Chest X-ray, AP view. Patient: 55 years old, sex M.
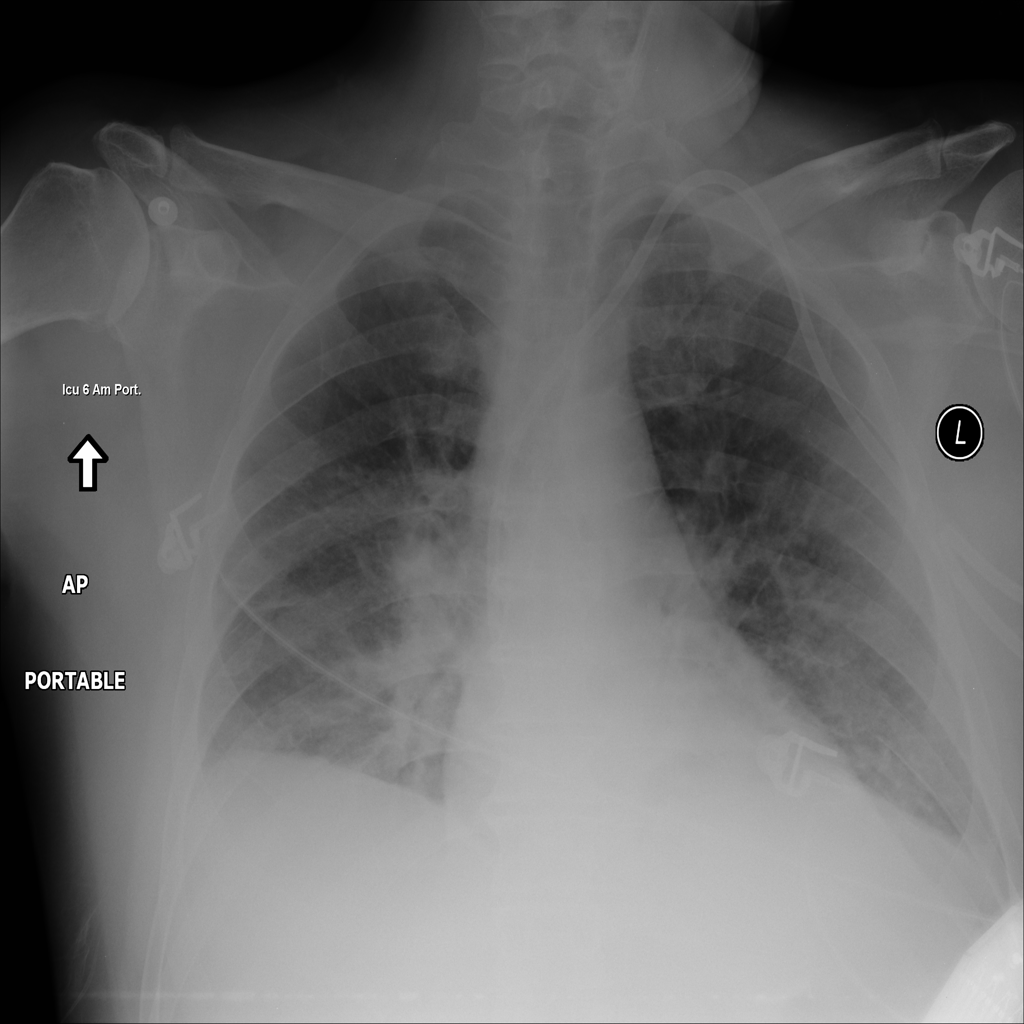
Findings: Edema